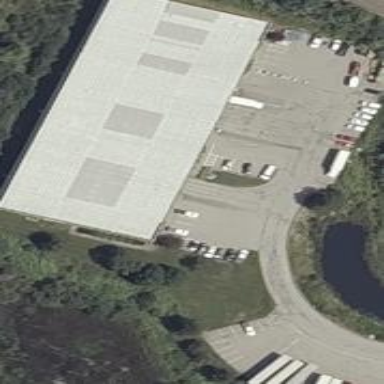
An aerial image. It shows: Commercial building.